Question: I am using the contourf function to create a contour plot:

I would like to get grid lines to appear on top of the plane that shows the contours.
I came across one solution, but it only works in 2D (that is when you view the contour plot in 2D) which involved the following two commands:
'''
grid on
set(gca,'layer','top');
'''
However, the grid lines do not appear when viewing the axes in 3D. Is there any way to do this simply?
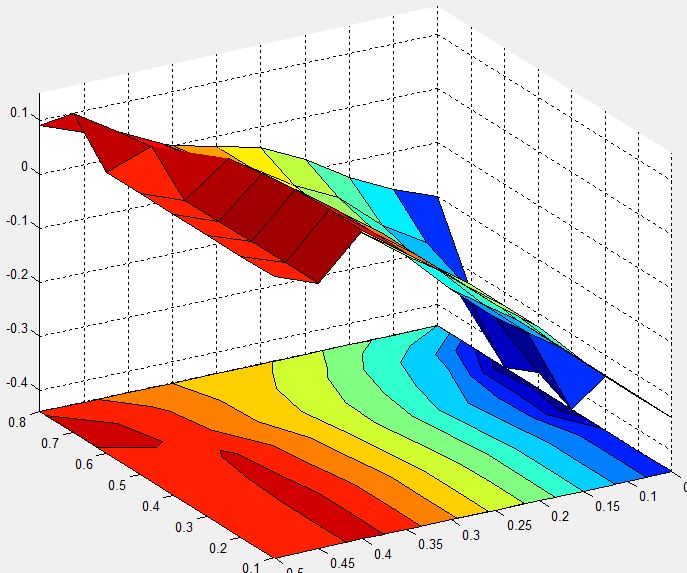
Answer: You can accomplish that using 'line' object manipulation that re-writes the grid lines, or a small FEX tool called <URL> .
For example, lets recreate a figure that has the same properties:
'''
figure
set(gcf,'Renderer','OpenGL')
%# plot surface and contour
Z = peaks;
surf(Z), hold on
[~,h] = contourf(Z); %# get handle to contourgroup object
%# change the ZData property of the inner patches
hh = get(h,'Children'); %# get handles to patch objects
for i=1:numel(hh)
zdata = ones(size( get(hh(i),'XData') ));
set(hh(i), 'ZData',-10*zdata)
end
'''
And add the extra grid lines:
'''
v = get(gca);
hg=gridxy(get(gca,'XTick'),get(gca,'YTick'), 'Color',[1,1,1]*0.25,'Linestyle',':');
set(hg,'Zdata',repmat(v.ZLim(1)+eps,[1 numel(get(hg,'Ydata'))]));
'''

---
, is there a reason not to use 'surfc' ? For example:
'''
Z = peaks(20);
surfc(Z);
view(-45, 20);
'''